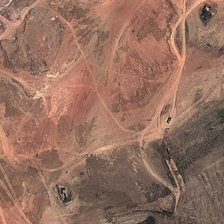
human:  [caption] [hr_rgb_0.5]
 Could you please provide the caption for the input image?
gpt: many wild roads are in a piece of khaki bareland .

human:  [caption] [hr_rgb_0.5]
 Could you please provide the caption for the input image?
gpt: many wild roads are in a piece of khaki bareland .

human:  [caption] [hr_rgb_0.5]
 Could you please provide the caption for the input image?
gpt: many wild roads are in a piece of khaki bareland .

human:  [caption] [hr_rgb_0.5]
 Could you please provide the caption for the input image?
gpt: many wild roads are in a piece of khaki bareland .

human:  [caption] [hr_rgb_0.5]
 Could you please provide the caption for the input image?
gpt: many wild roads are in a piece of khaki bareland .